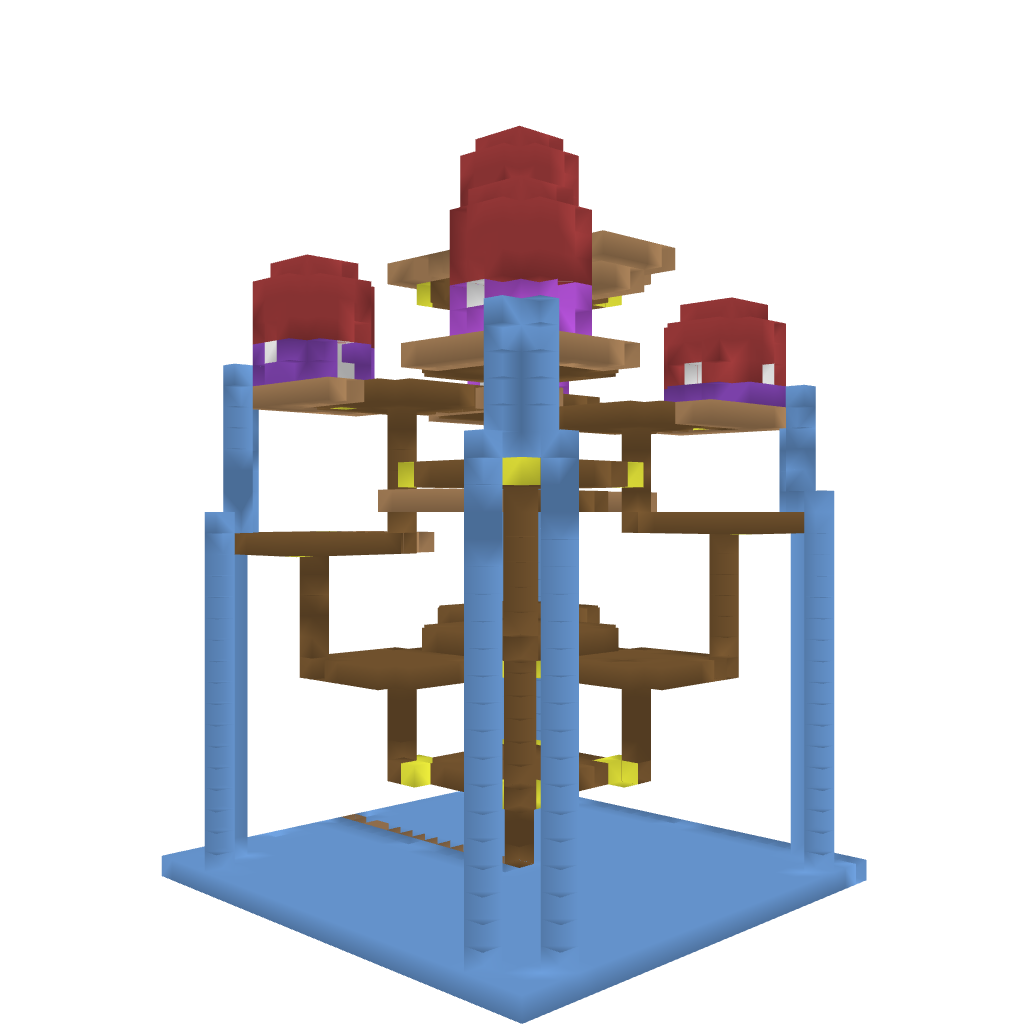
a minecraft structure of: Shroom Village bad low quality